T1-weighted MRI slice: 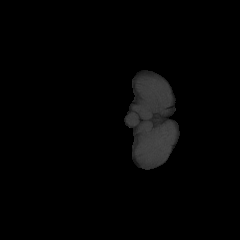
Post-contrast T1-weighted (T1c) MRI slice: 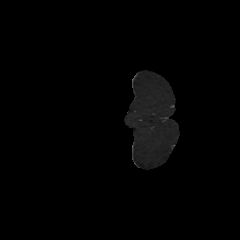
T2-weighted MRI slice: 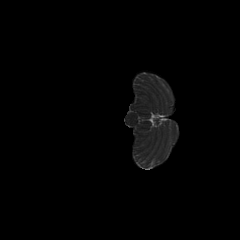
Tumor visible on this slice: no